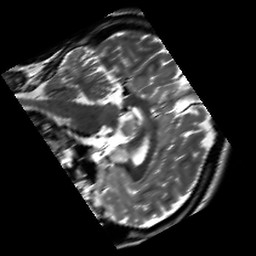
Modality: T2w
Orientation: sagittal
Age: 26
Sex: male
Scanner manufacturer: siemens
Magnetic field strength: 3 T
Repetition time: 7 s
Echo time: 0.09 s